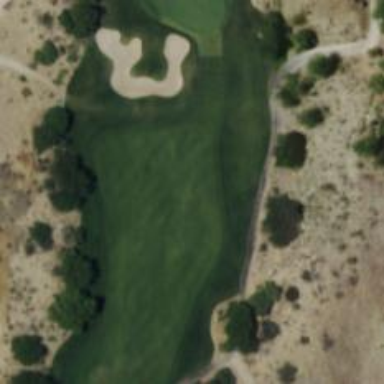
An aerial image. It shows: Golf hole.